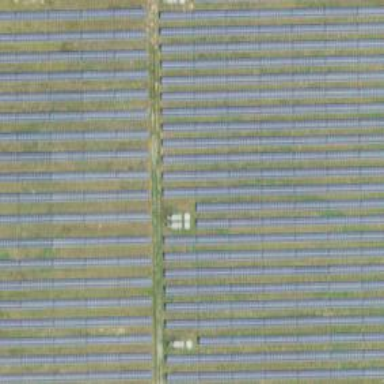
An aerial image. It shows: Industrial area with solar power plant. The plant utilizes photovoltaic technology and is enclosed by fence.